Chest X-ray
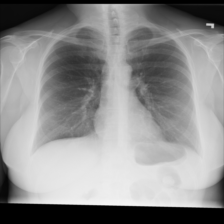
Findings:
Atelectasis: negative
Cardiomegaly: negative
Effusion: negative
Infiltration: negative
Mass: negative
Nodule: negative
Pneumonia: negative
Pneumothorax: negative
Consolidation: negative
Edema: negative
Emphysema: negative
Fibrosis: negative
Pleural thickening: negative
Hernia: negative